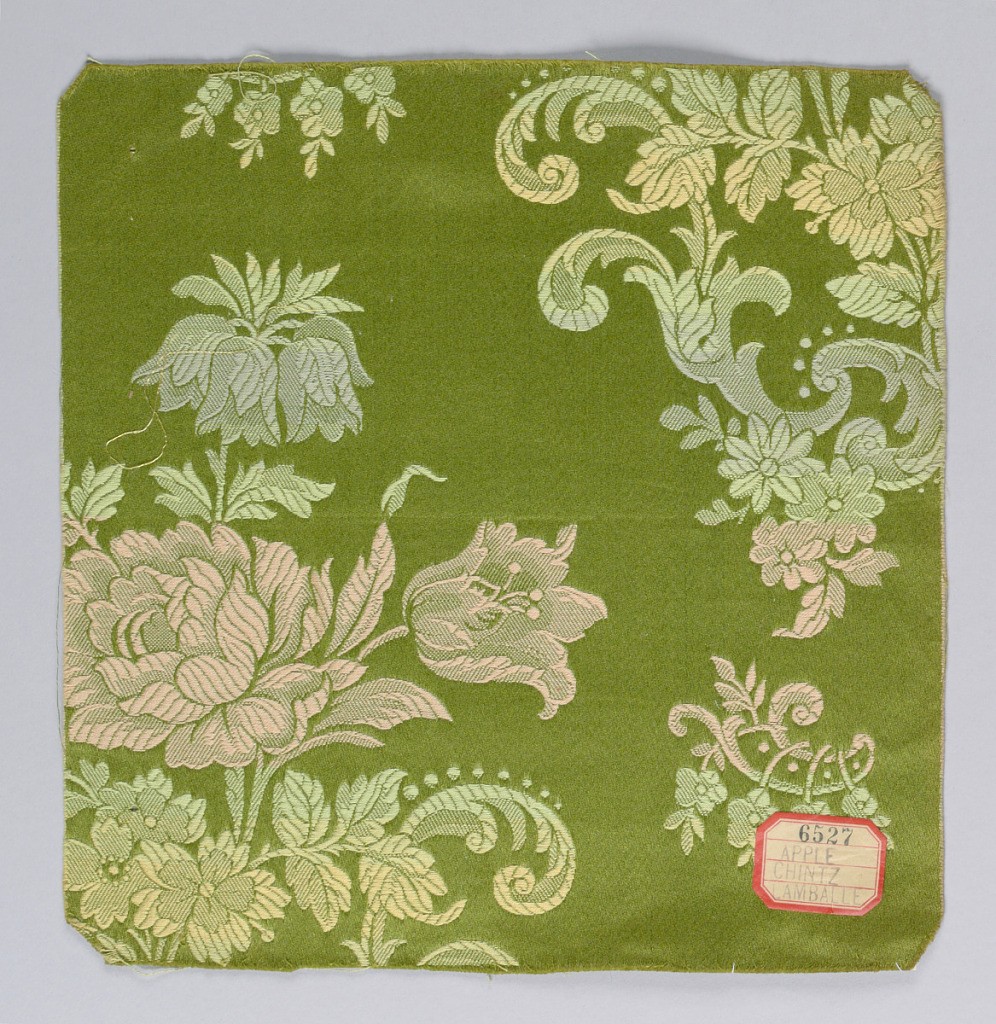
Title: Samples
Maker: Orinoka Mills, Philadelphia, Pennsylvania, USA
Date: ca. 1910
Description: a. Green ground with weft strips of color for floral motif.
b. Light brown ground with weft strips of color for floral motif.